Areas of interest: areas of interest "Zhongjian Art Park"
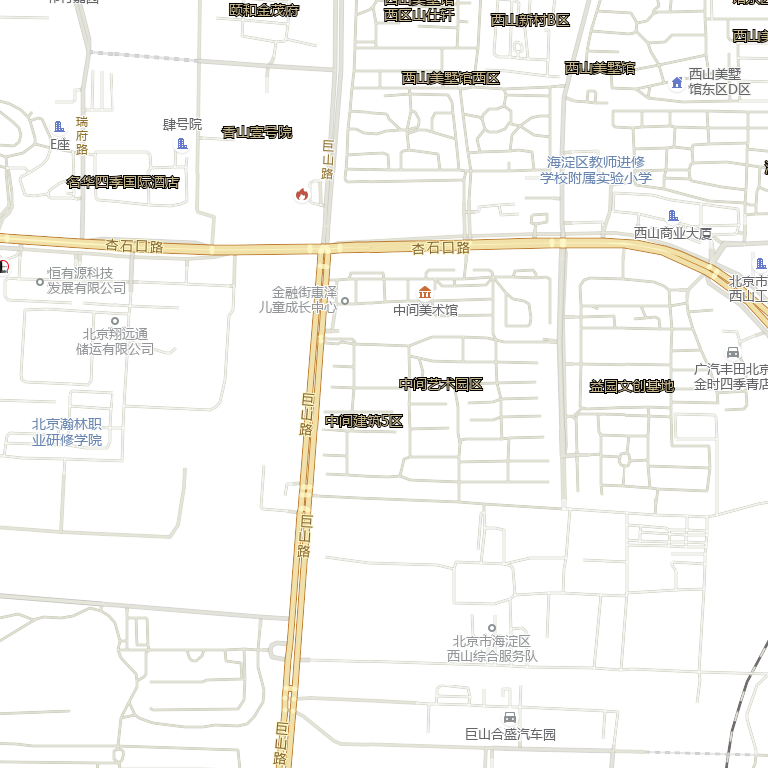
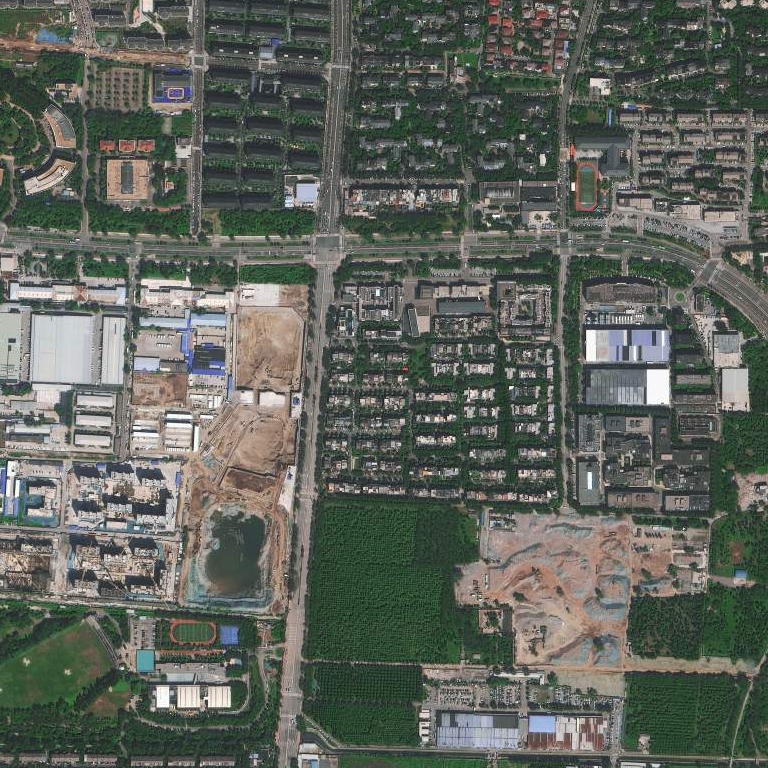